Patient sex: F
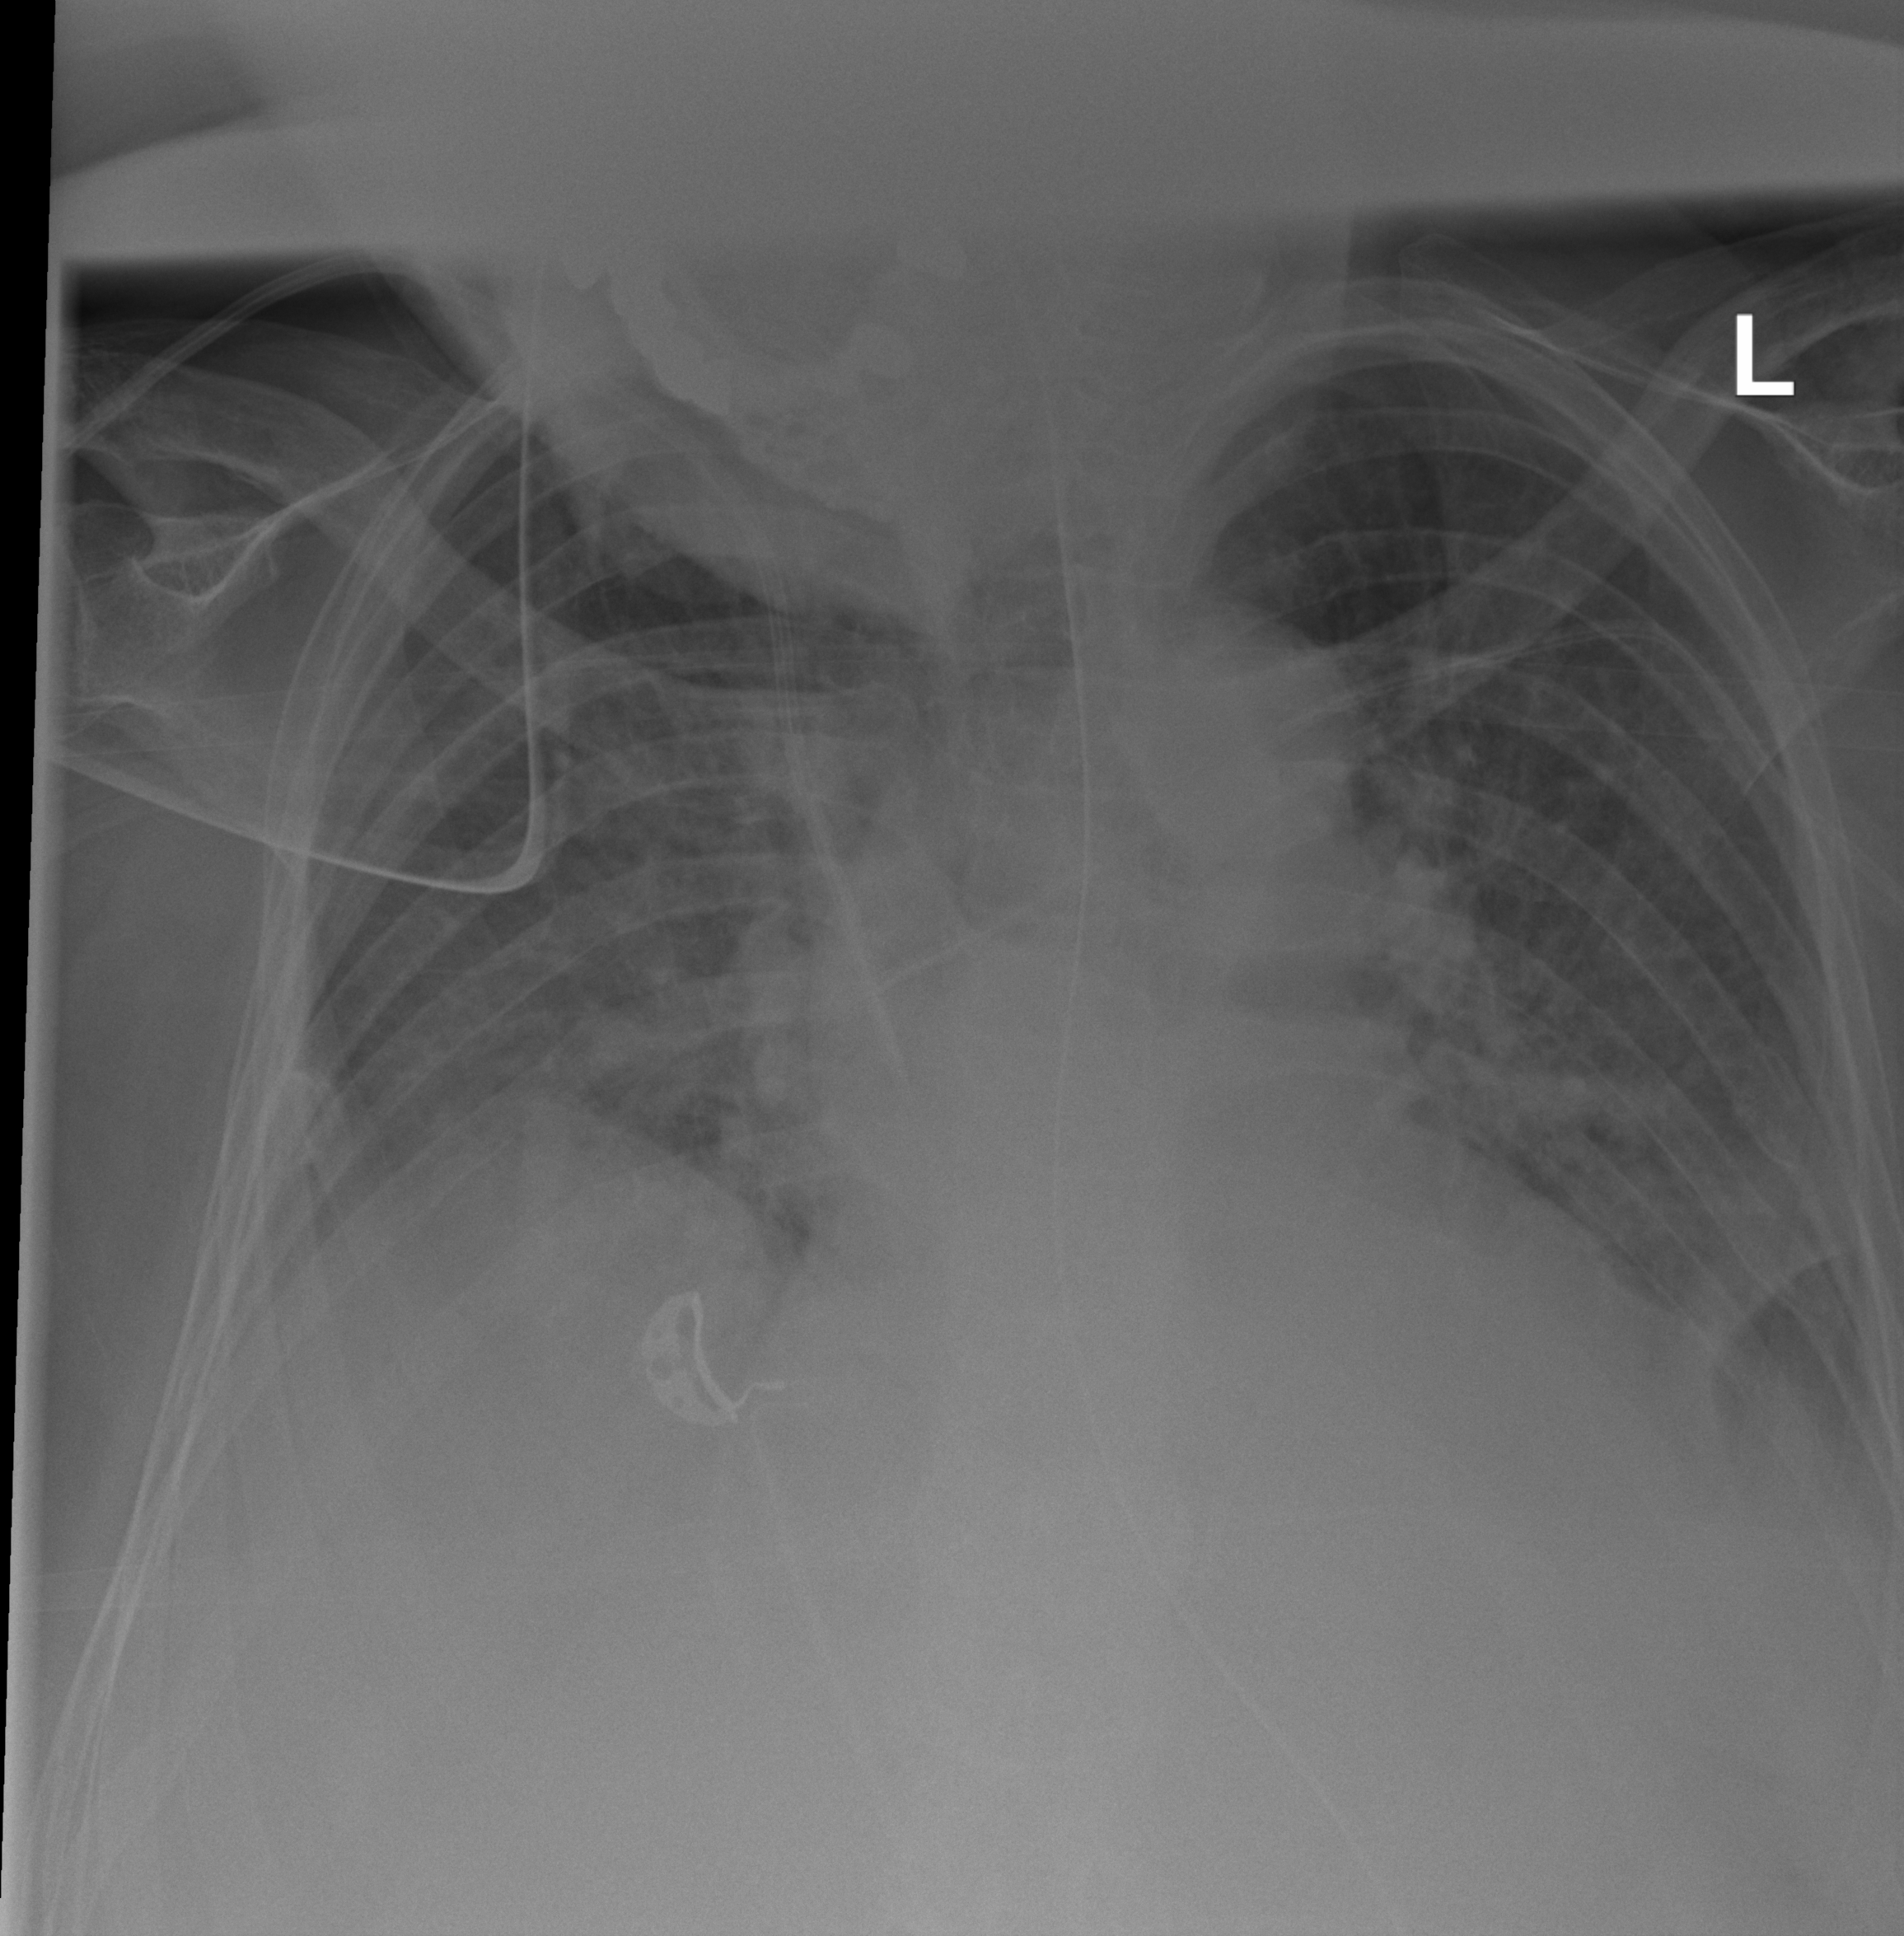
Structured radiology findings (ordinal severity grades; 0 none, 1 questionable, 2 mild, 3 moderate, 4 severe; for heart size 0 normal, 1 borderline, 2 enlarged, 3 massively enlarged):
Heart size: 3
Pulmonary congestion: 2
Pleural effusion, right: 2
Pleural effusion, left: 2
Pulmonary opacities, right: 1
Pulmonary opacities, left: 1
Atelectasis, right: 2
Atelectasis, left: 2